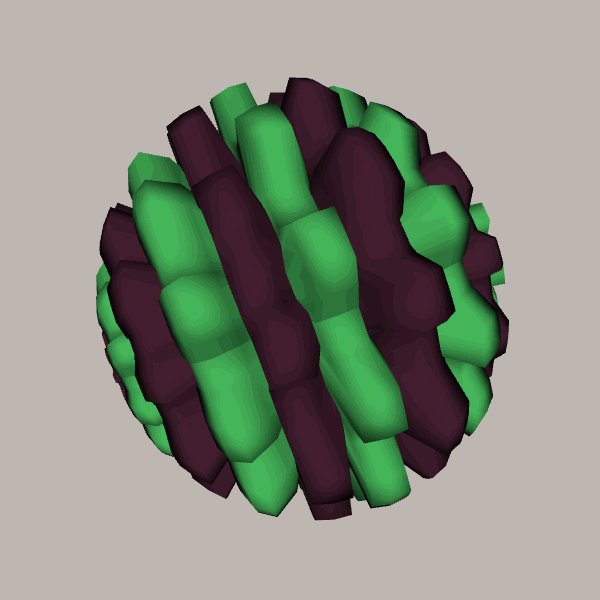
Background: light